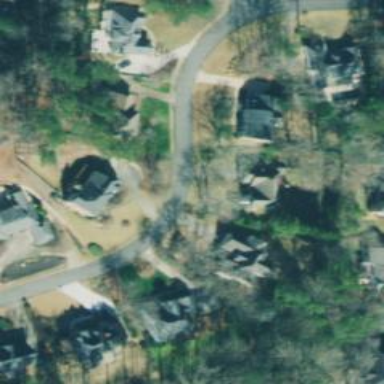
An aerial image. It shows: Residential road with asphalt surface. Sidewalk is present on the left side.